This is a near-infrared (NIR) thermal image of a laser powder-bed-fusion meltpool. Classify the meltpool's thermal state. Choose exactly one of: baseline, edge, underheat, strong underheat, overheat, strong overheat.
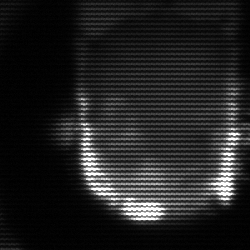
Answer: baseline